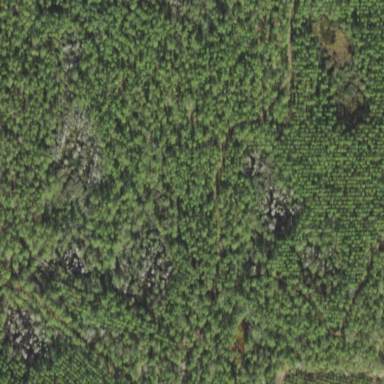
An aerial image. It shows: Needle-leaved woodland.